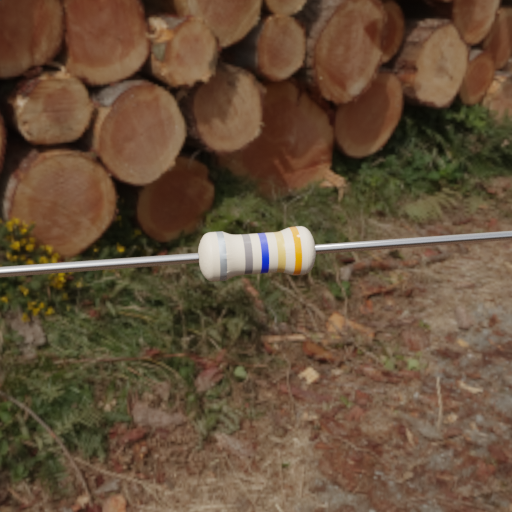
Resistor colour bands (in order): silver, gray, blue, gold, orange